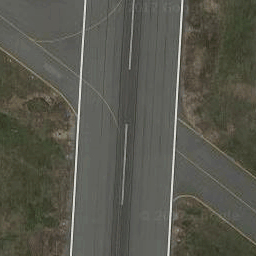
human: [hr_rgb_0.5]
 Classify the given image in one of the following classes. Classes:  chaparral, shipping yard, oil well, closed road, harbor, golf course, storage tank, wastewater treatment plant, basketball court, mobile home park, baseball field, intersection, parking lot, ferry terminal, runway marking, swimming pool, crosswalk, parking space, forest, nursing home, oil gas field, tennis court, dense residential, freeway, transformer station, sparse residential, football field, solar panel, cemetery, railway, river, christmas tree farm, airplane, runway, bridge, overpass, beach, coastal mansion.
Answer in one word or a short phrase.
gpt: runway